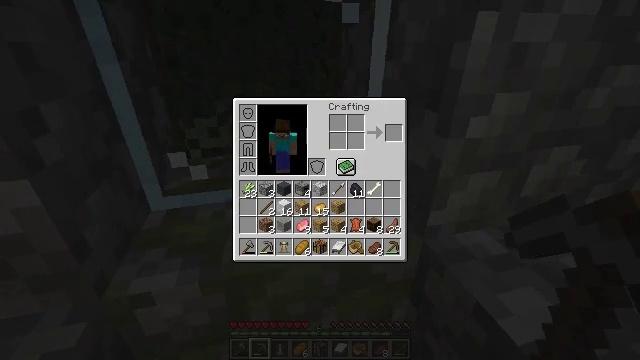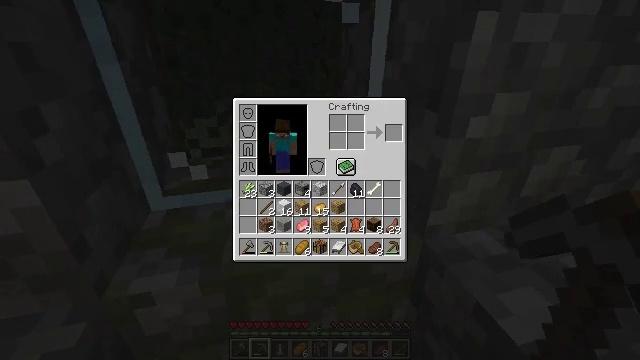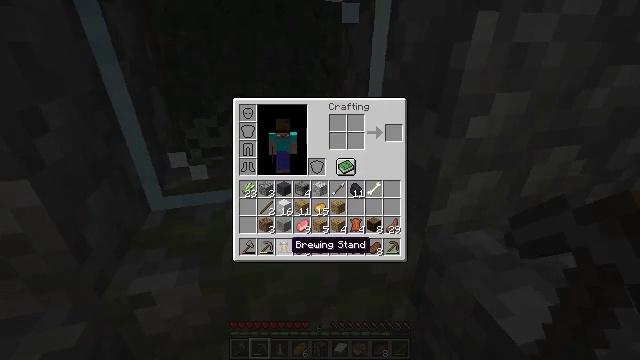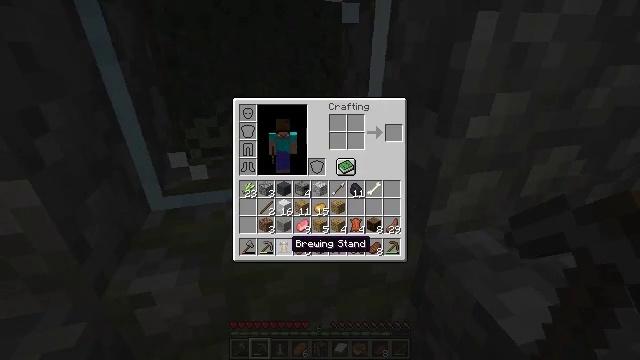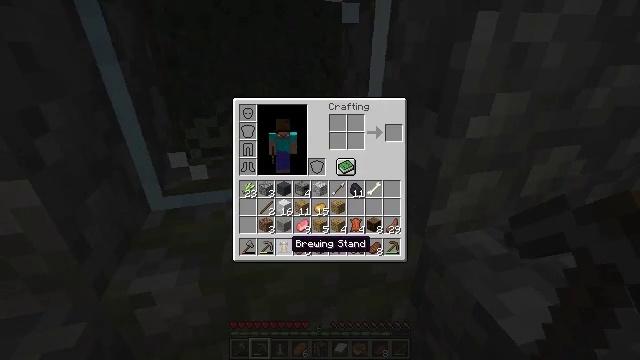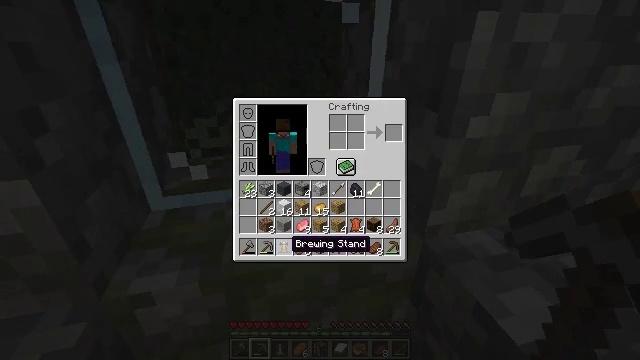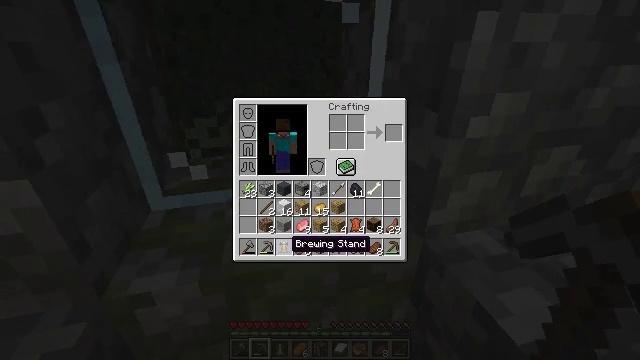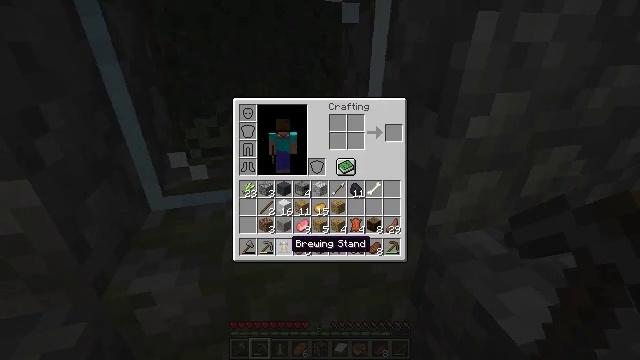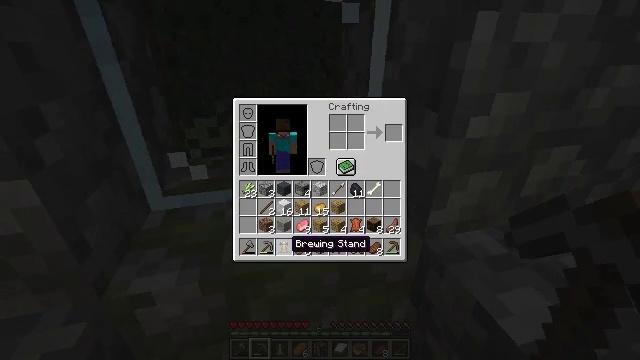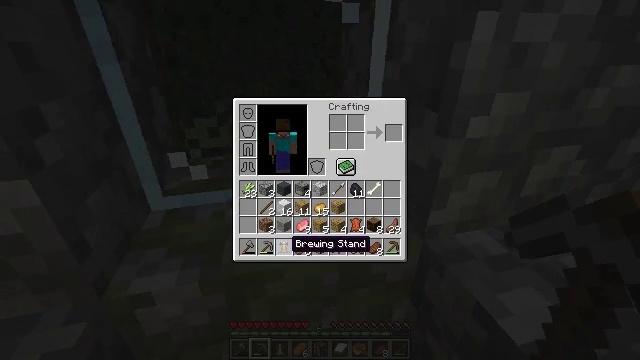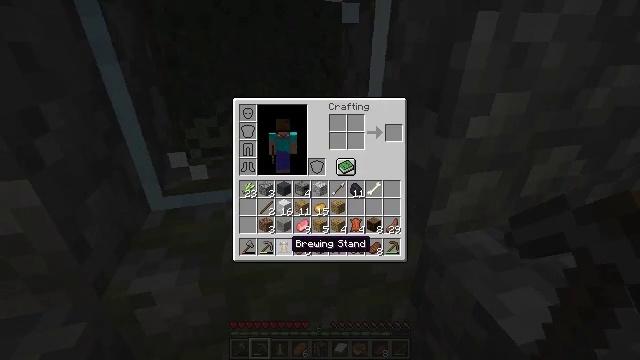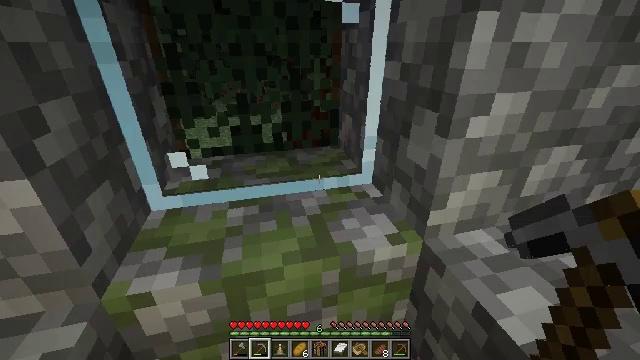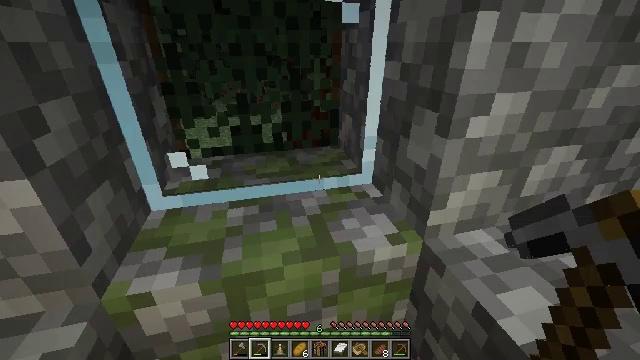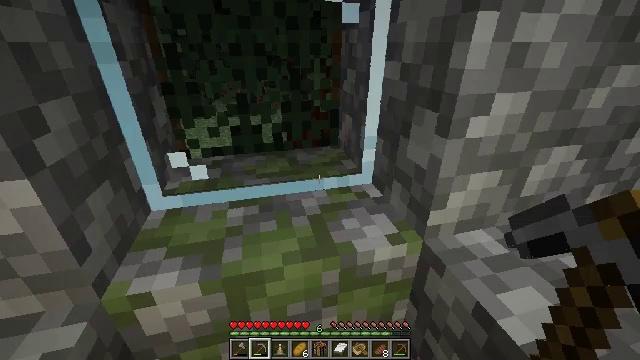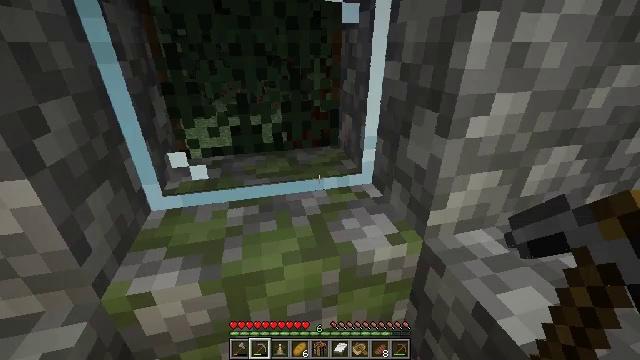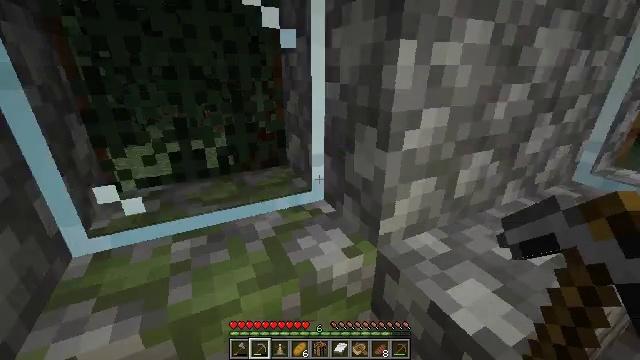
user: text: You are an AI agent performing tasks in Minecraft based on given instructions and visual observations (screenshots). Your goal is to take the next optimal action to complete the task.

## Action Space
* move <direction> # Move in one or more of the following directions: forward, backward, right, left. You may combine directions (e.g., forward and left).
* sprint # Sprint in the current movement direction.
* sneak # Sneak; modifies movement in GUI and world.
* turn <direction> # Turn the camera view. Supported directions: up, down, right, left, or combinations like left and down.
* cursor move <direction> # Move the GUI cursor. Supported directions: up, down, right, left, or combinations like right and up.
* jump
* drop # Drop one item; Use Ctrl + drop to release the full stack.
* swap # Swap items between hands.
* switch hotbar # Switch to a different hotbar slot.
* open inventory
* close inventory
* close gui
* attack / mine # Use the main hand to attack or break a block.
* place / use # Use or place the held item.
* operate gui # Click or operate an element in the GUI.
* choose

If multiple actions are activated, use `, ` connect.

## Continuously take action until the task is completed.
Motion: motion action
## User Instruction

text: Gather the purple carpet by attacking it.
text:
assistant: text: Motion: cursor move right and up
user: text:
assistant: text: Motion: no_op
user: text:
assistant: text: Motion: no_op
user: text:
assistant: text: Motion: no_op
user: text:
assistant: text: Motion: no_op
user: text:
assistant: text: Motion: no_op
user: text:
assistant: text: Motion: no_op
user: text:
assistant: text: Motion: no_op
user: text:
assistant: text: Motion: no_op
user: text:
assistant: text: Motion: no_op
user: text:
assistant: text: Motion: close inventory
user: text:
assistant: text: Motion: close inventory
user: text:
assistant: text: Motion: close inventory
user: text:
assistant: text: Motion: no_op
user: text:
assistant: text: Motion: turn right and up
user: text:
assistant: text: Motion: move forward, turn right and up
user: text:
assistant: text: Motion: move forward, turn right and up
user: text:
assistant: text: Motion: move forward and move right, turn right and up
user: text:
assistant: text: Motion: move forward and move right, turn up
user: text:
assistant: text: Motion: move forward and move right
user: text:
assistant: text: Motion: move forward and move right, sprint
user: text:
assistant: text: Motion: move forward and move right, sprint
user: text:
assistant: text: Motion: move forward and move right, sprint, turn left
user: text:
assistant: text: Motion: move forward, sprint
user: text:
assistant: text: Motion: move forward, sprint
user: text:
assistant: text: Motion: move forward, sprint
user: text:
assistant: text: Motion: move forward, sprint
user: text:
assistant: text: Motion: move forward, sprint
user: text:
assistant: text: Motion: move forward, sprint
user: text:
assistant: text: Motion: move forward, sprint